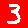
Digit: 3